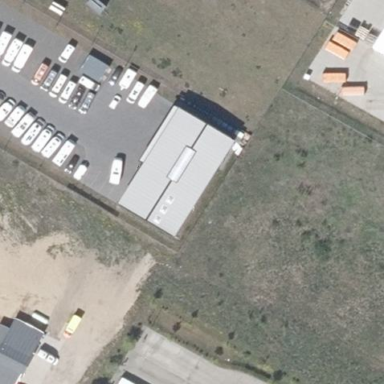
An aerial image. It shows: Caravan shop housed within building.